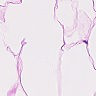
Metastatic tissue present: no